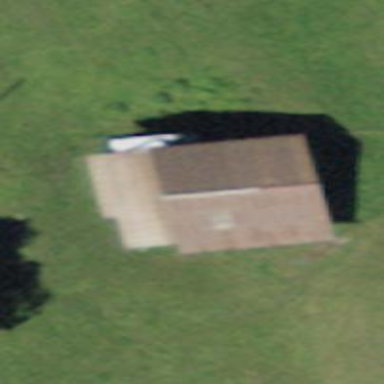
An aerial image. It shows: Rural barn.